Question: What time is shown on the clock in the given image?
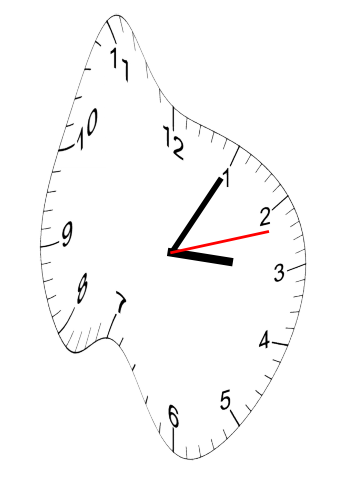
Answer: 03:05:12